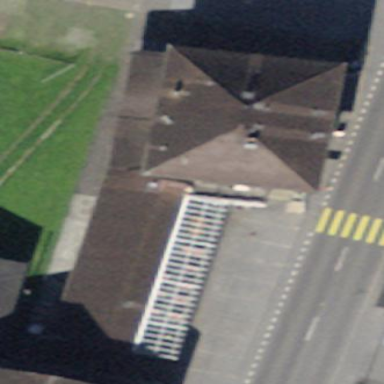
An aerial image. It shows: Hotel building.